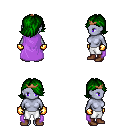
a pixel art fantasy rpg character, female body template, dark elf, purple skin, lavender cape, white pants, green swoop hairstyle, bronze tiara, gold gloves, brown shoes, four views (front, back, left, right), 2x2 character sprite sheet, small pixel art, hard edges, no anti-aliasing